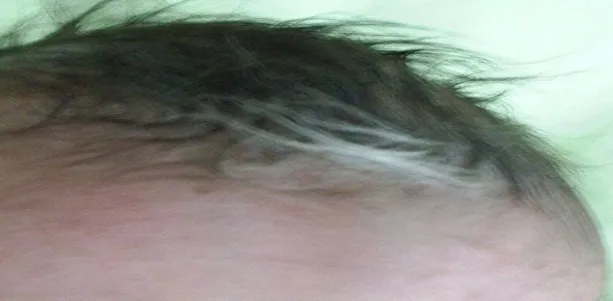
The patient had had a white forelock of hair.
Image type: medical_photograph (skin_photograph)